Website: lowes
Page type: added-to-cart
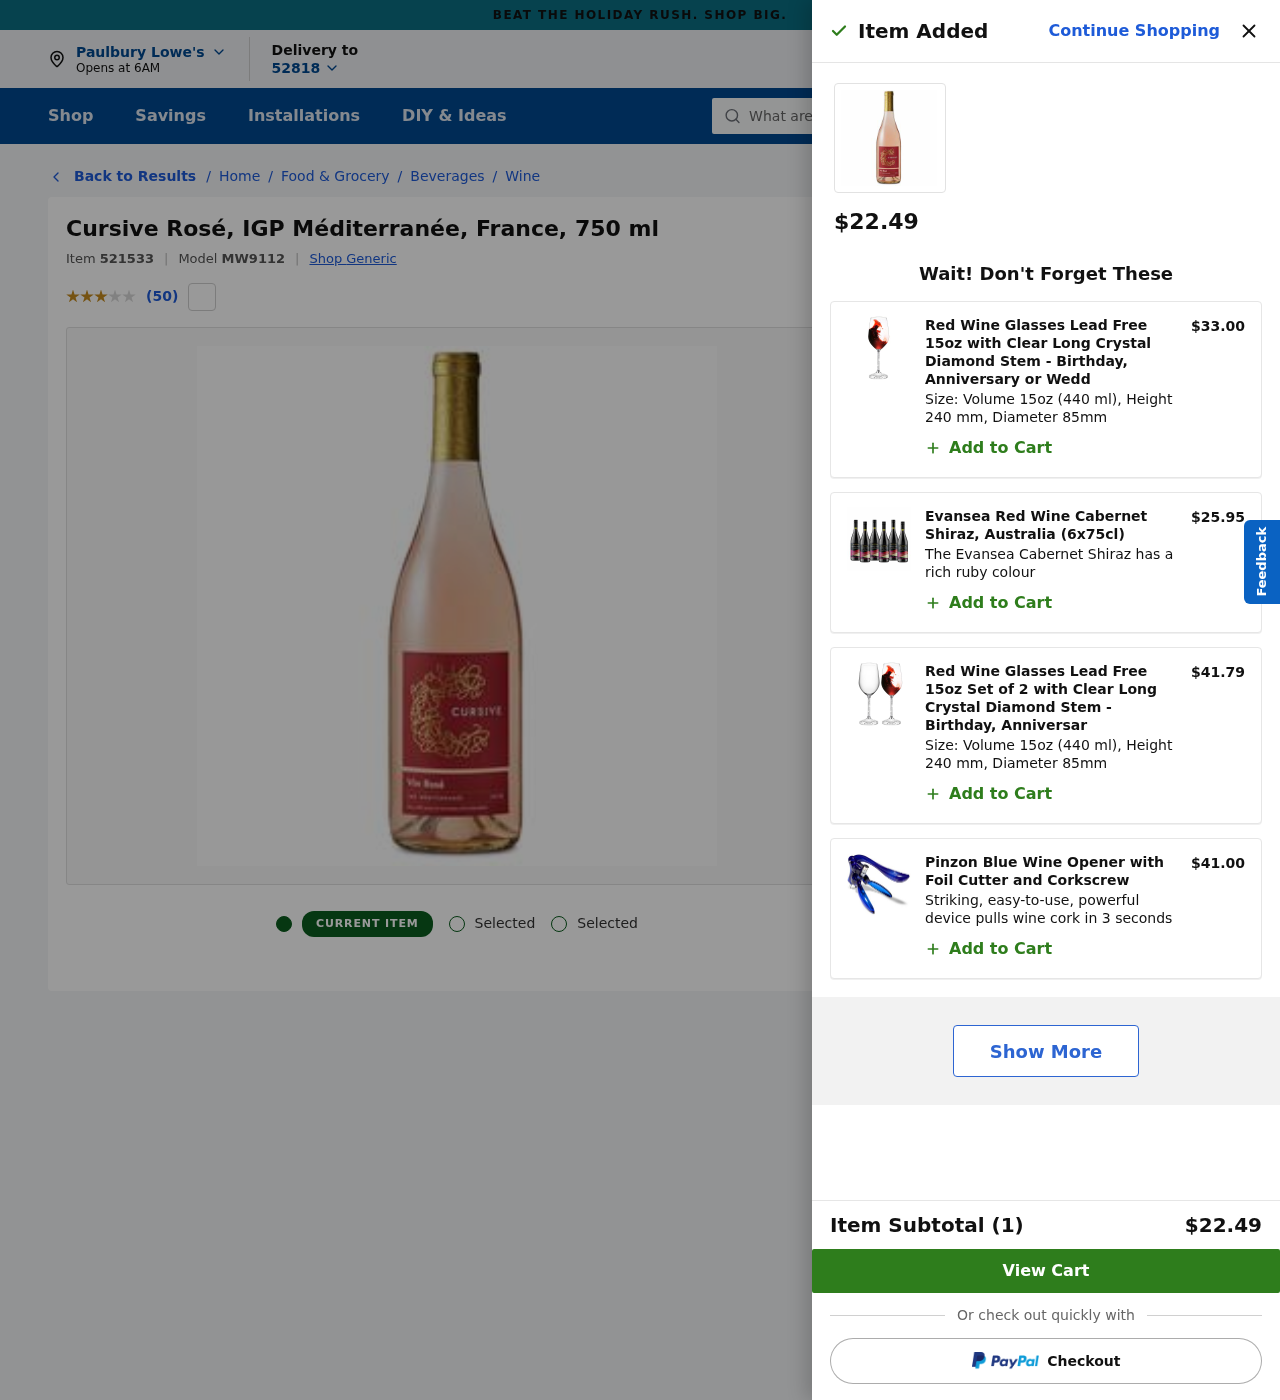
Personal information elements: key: PII_CITY
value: Paulbury
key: PII_POSTCODE
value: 52818
Product elements: key: PRODUCT1_BRAND
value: Generic
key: PRODUCT1_BREADCRUMB
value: Home
Food & Grocery
Beverages
Wine
Rosé Wine
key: PRODUCT1_NAME
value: Cursive Rosé, IGP Méditerranée, France, 750 ml
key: PRODUCT1_NUM_RATINGS
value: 50
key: PRODUCT1_PRICE
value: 22.49
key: PRODUCT1_RATING
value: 3.3
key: PRODUCT2_DESC
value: Size: Volume 15oz (440 ml), Height 240 mm, Diameter 85mm
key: PRODUCT2_NAME
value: Red Wine Glasses Lead Free 15oz with Clear Long Crystal Diamond Stem - Birthday, Anniversary or Wedd
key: PRODUCT2_PRICE
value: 33
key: PRODUCT3_DESC
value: The Evansea Cabernet Shiraz has a rich ruby colour
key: PRODUCT3_NAME
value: Evansea Red Wine Cabernet Shiraz, Australia (6x75cl)
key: PRODUCT3_PRICE
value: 25.95
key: PRODUCT4_DESC
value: Size: Volume 15oz (440 ml), Height 240 mm, Diameter 85mm
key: PRODUCT4_NAME
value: Red Wine Glasses Lead Free 15oz Set of 2 with Clear Long Crystal Diamond Stem - Birthday, Anniversar
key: PRODUCT4_PRICE
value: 41.79
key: PRODUCT5_DESC
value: Striking, easy-to-use, powerful device pulls wine cork in 3 seconds
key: PRODUCT5_NAME
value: Pinzon Blue Wine Opener with Foil Cutter and Corkscrew
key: PRODUCT5_PRICE
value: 41
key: PRODUCT1_ITEM_ID
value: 521533
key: PRODUCT1_MODEL_ID
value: MW9112
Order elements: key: ORDER_NUM_ITEMS
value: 1
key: ORDER_SUBTOTAL
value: $22.49
Search elements: key: HEADER_SEARCH
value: What are you looking for?